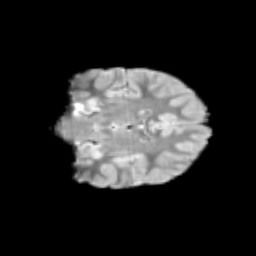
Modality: T2w
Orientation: coronal
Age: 10
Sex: female
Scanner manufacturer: siemens
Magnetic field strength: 3 T
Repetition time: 3.8 s
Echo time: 0.07 s